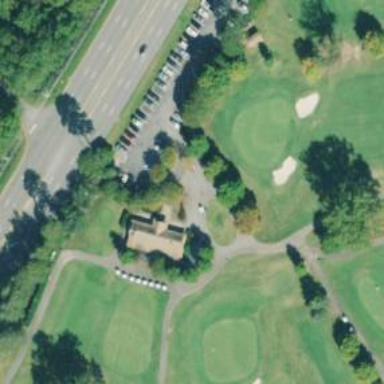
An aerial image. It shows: Path for golf carts.